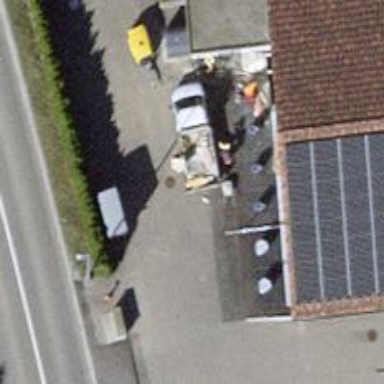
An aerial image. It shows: Recycling center.